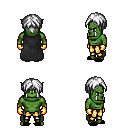
a pixel art fantasy rpg character, male body template, orc, green skin, black cape, gold greaves, white parted hairstyle, gold gloves, black slippers, four views (front, back, left, right), 2x2 character sprite sheet, small pixel art, hard edges, no anti-aliasing